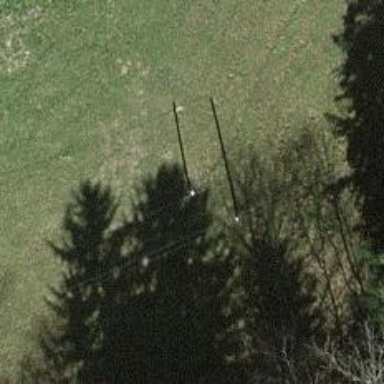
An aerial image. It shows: Power pole.